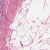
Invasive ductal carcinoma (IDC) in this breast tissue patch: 0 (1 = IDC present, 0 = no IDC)